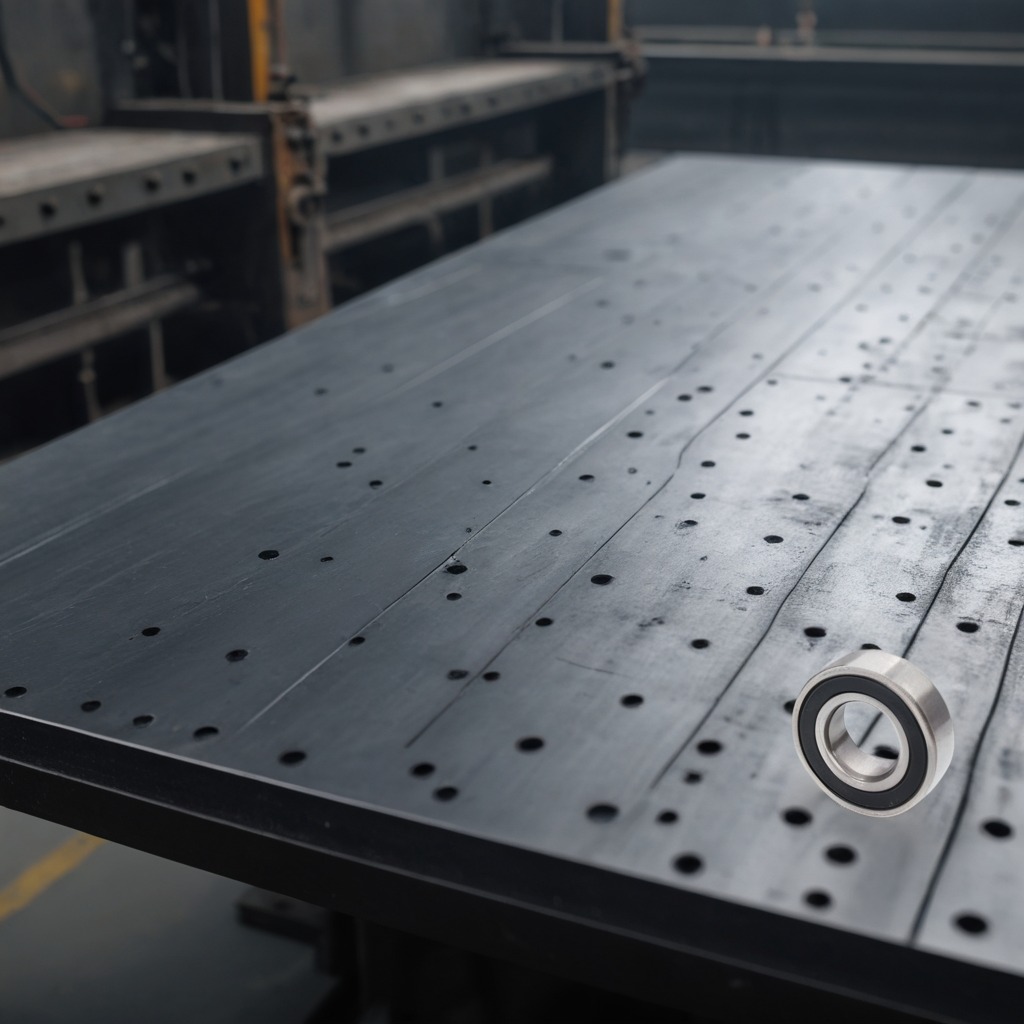
A metal ball bearing is lying on a cold steel table in a mining workshop.